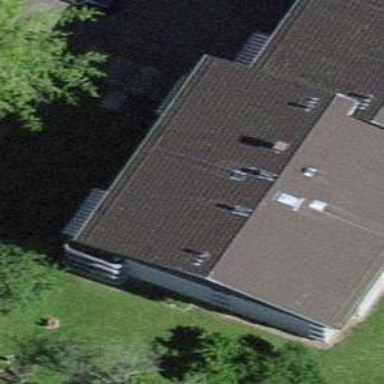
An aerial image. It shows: Gabled roof on building that houses apartments.